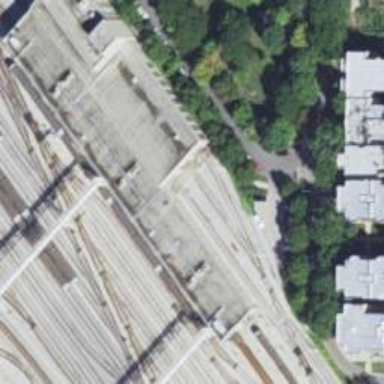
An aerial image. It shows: Building passage tunnel in yard with electrified rail service.